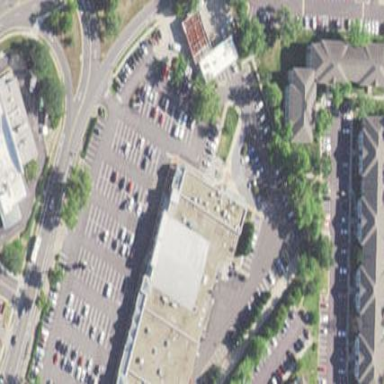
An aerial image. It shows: Supermarket.